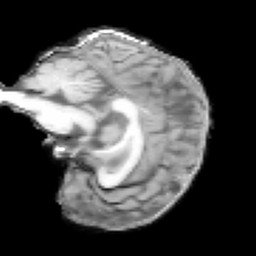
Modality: T1w
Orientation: sagittal